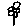
Label: flower